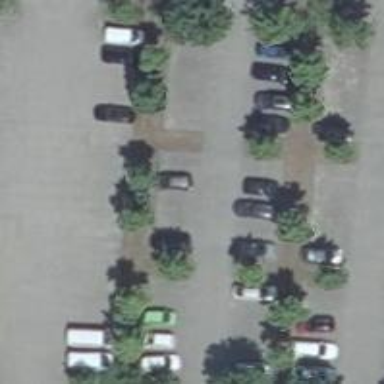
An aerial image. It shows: Evergreen broadleaved tree.